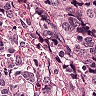
Metastatic tissue present: yes